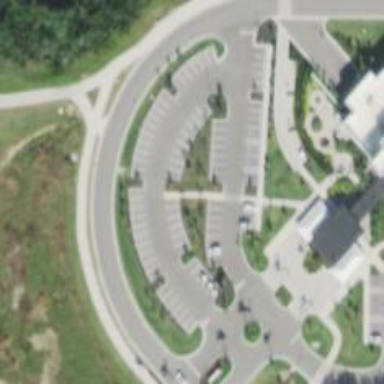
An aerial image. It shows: Parking space is available.